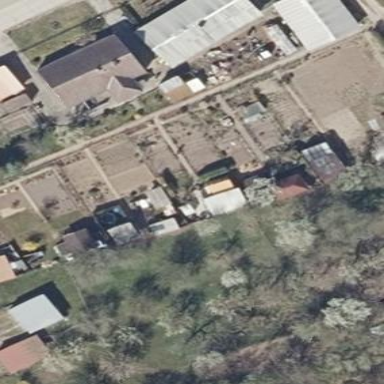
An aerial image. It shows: Beautiful garden.